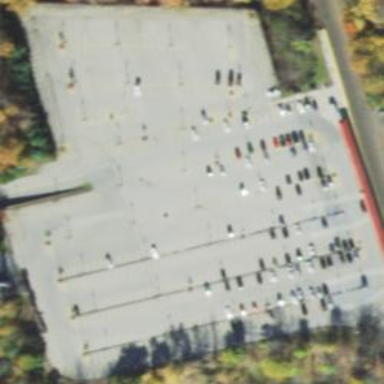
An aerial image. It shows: Parking area with park and ride facility.